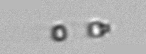
Label: Skeletonema